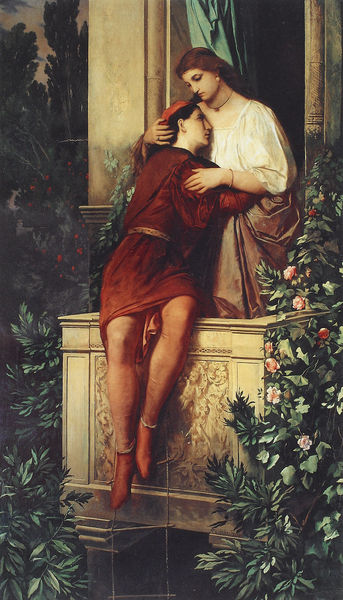
Titel: Romeo und Julia
Künstler: Anselm Feuerbach
Institution: Eisenach, Thüringer Museum
Schlagwörter: blätter, gemälde, hand, himmel, laub, mann, weiß, bäume, grün, menschen, abend, blumen, braun, fenster, frau, kleid, nacht, ohrring, säule, säulen, blüten, dame, gürtel, rosen, rot, jung, kappe, wand, bluse, stein, vorhang, öl, strauch, büsche, gebüsch, haare, ohrringe, paar, pflanzen, england, ranken, beine, balkon, liebe, schuhe, kette, weis, romantik, leiter, halskette, leinwand, trost, armband, sehnsucht, julia, märchen, romeo, strumpfhose, präraffaeliten, heimlich, strickleiter, anlehnen, schwind, relieff, harre, morgendämmerung, liebhaber, burgund, verboten, raffaeliten, verbote, romeo julia